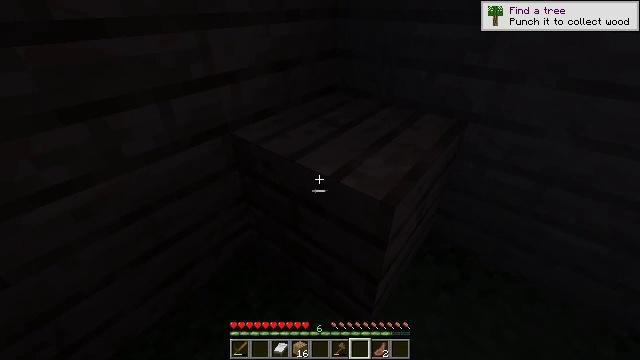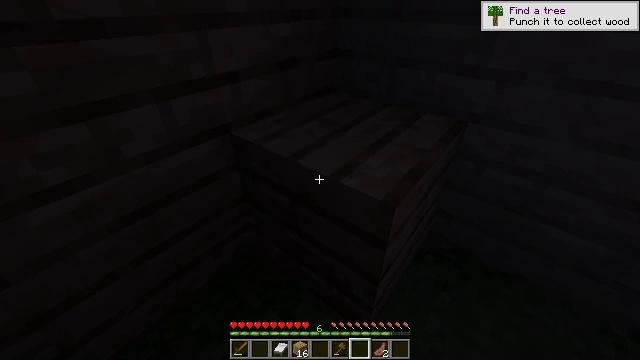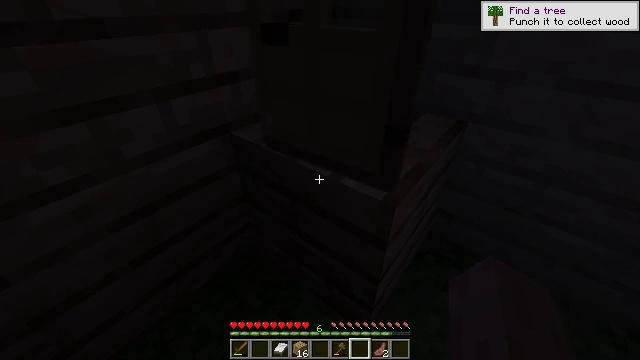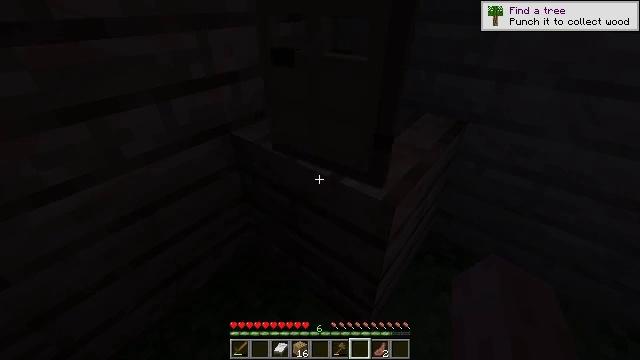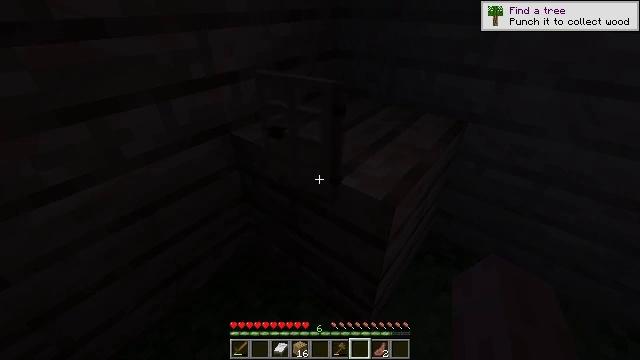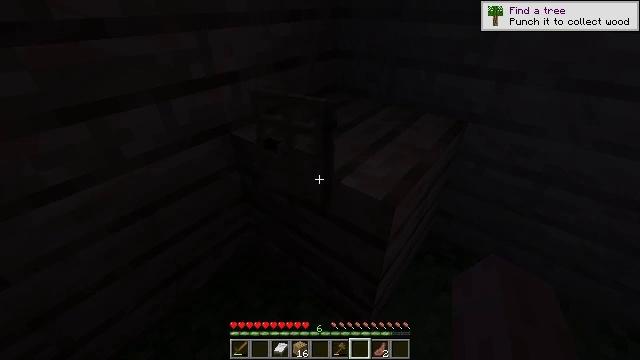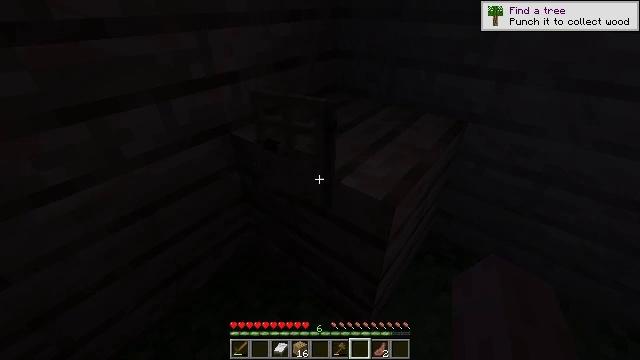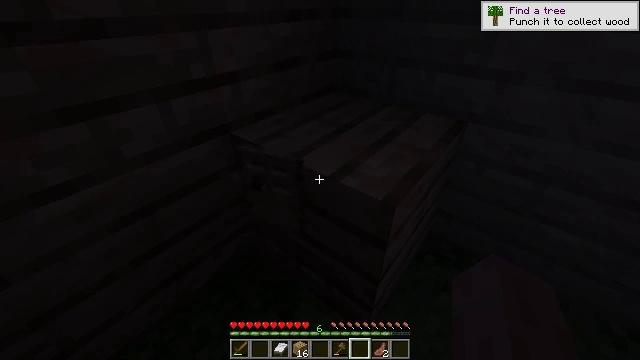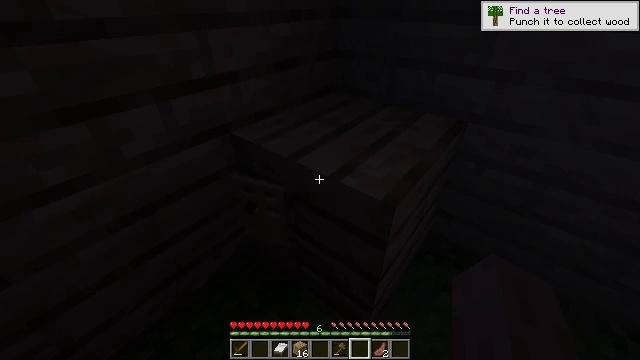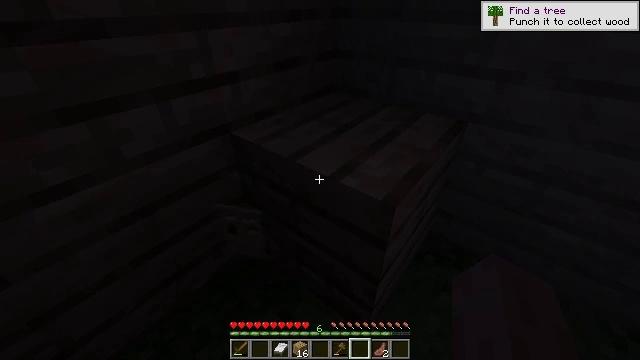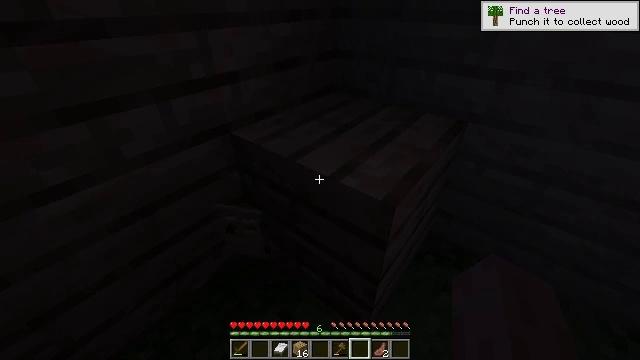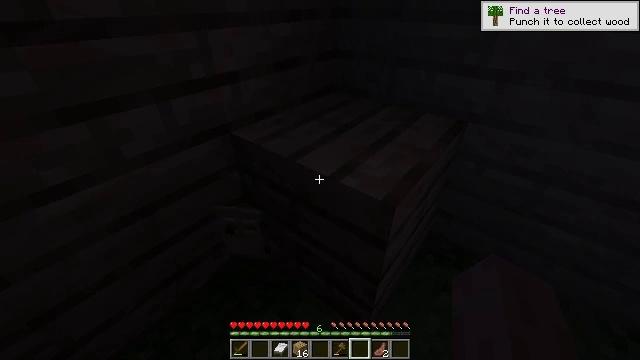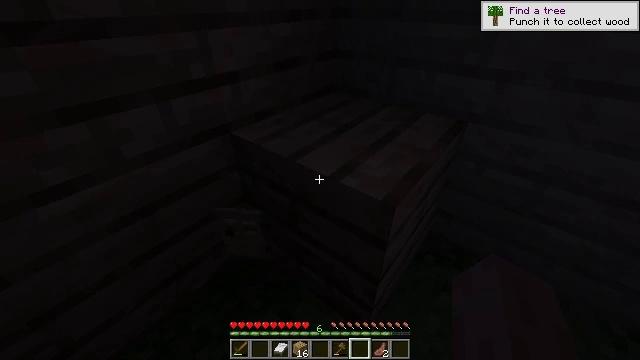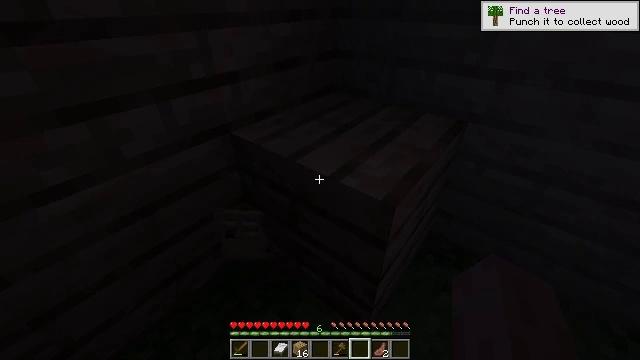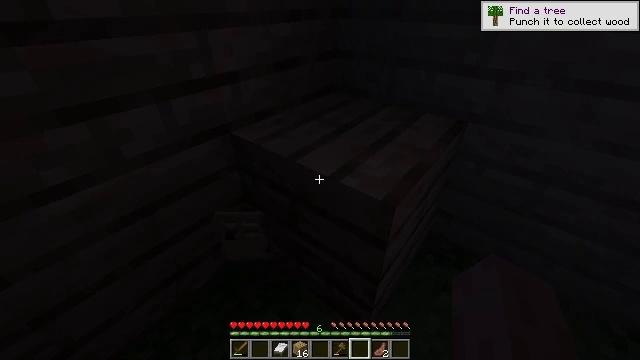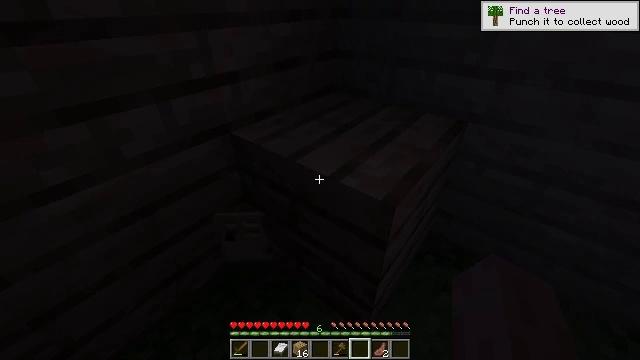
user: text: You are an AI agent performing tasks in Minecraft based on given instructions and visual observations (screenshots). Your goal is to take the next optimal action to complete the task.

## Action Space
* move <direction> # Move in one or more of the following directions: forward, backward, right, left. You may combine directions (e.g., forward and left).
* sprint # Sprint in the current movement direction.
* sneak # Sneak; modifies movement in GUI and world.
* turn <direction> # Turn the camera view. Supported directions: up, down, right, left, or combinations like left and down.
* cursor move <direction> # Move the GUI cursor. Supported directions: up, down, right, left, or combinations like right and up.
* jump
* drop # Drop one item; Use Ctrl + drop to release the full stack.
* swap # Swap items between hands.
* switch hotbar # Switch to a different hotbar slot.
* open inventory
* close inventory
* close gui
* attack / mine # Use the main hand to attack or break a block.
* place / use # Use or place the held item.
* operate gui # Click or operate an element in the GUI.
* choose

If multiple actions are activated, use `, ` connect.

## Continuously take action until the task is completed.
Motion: motion action
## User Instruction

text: Break the existing planks.
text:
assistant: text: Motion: no_op
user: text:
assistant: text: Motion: no_op
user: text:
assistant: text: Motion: no_op
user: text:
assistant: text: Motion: no_op
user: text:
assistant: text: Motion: no_op
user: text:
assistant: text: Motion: no_op
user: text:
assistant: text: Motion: no_op
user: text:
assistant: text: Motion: no_op
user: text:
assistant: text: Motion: no_op
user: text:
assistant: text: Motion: no_op
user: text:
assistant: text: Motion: no_op
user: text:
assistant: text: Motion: no_op
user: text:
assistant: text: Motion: no_op
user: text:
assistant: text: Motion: no_op
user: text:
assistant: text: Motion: no_op
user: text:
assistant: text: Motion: no_op
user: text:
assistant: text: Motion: no_op
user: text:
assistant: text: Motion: no_op
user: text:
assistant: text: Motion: no_op
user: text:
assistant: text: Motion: turn left
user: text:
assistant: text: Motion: turn left and down
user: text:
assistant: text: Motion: turn left and down
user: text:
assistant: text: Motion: turn left and down
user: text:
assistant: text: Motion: no_op
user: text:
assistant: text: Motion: no_op
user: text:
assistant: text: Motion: no_op
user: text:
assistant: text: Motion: no_op
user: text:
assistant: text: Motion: no_op
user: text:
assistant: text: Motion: no_op
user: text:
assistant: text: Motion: no_op